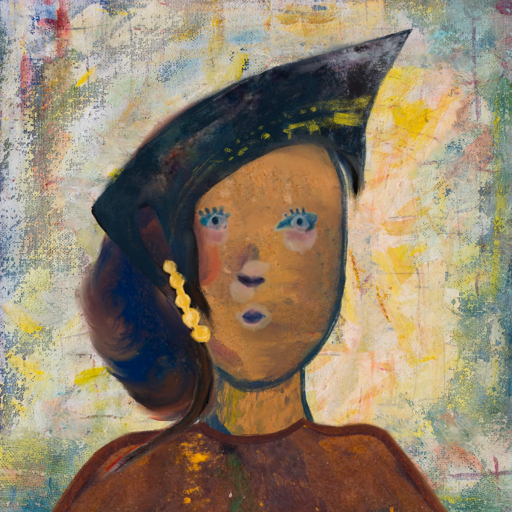
Background: Irani, Head And Neck Front: In_The_Sun, Face Front: Hill_Girl, Bust: Comrade, Hair Front: Mother_And_Son_Son, Head Accessory: Irani, Second Necklace: Blank, Necklace: Blank, Baby: Blank